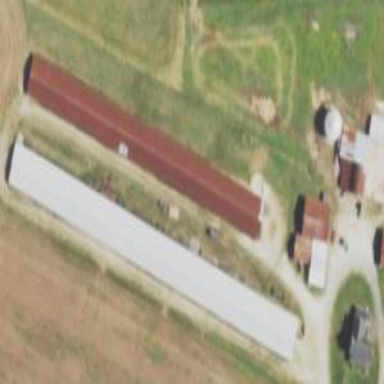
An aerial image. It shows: Farm auxiliary building.